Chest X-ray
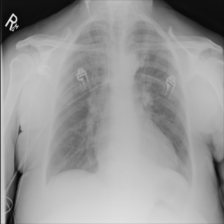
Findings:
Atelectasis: negative
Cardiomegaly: negative
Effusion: negative
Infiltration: positive
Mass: negative
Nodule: negative
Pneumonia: negative
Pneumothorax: negative
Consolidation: negative
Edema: negative
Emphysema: negative
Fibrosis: negative
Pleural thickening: negative
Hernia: negative